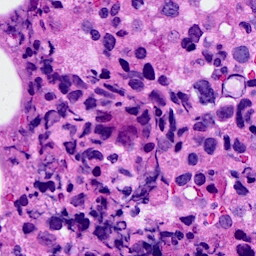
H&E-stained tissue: Breast